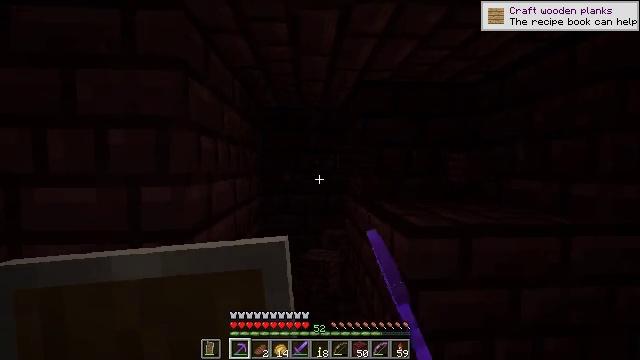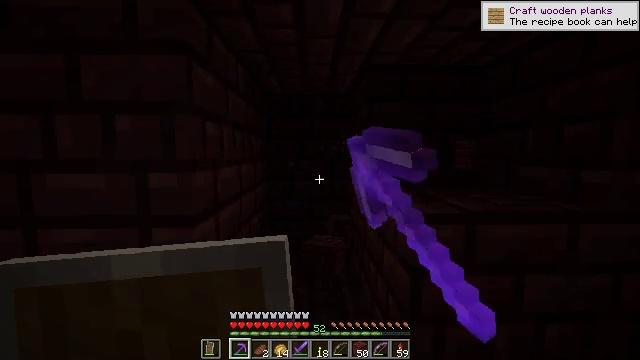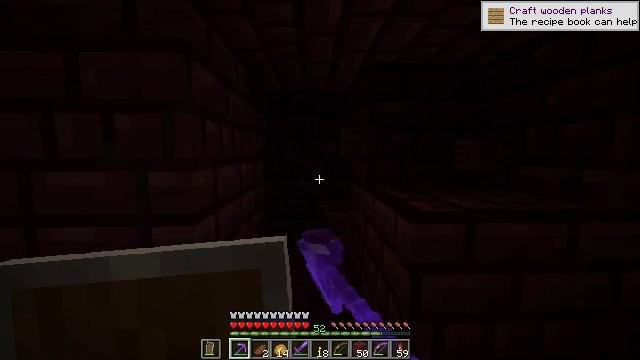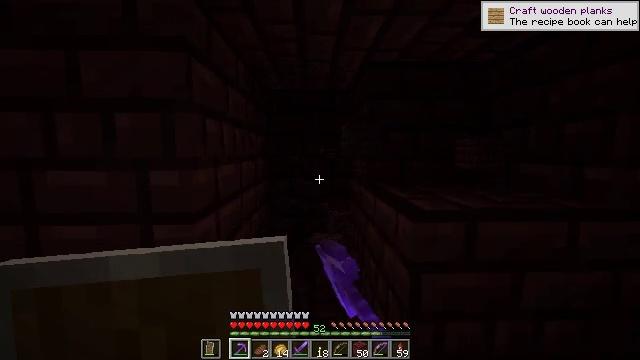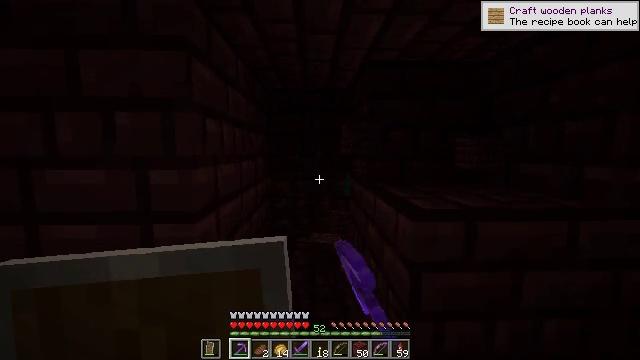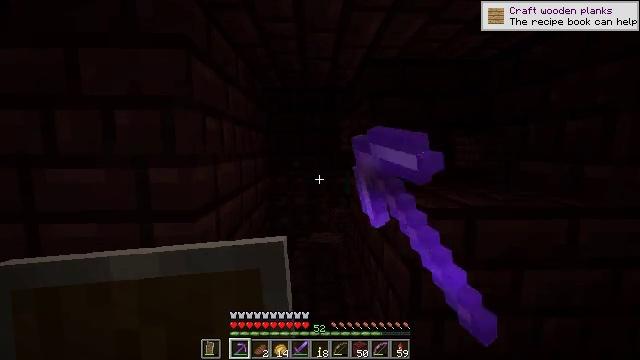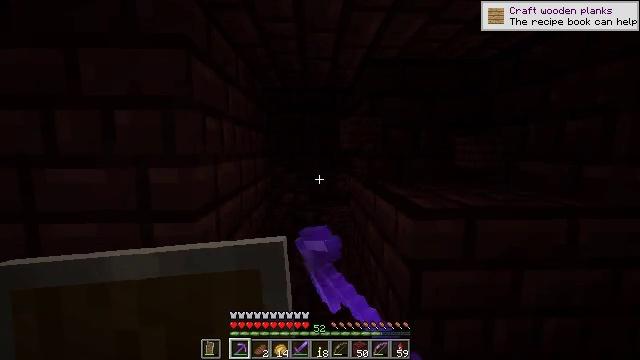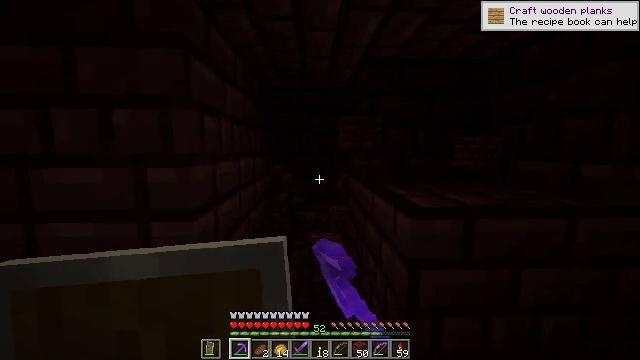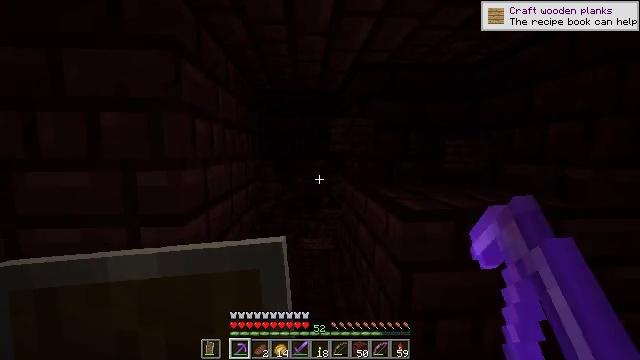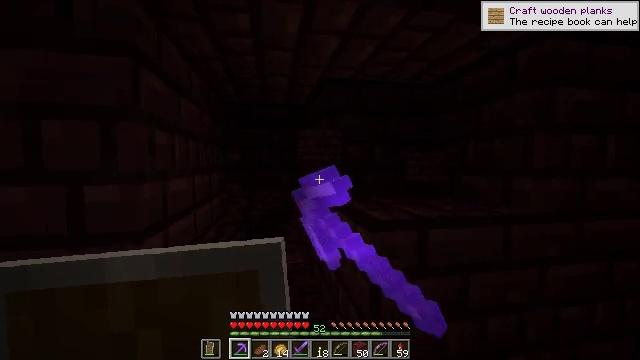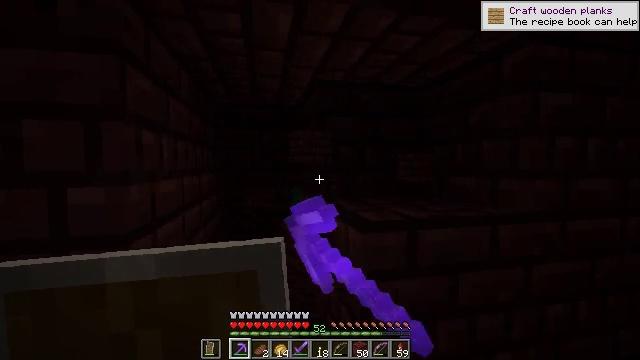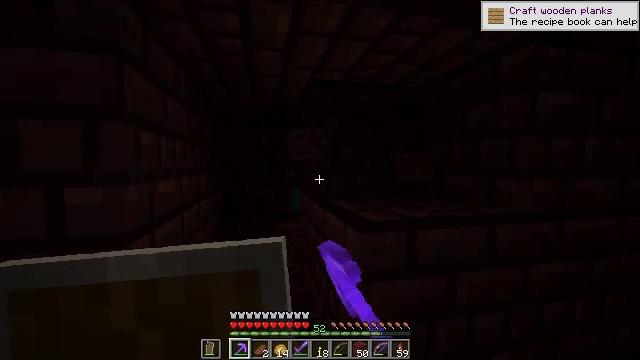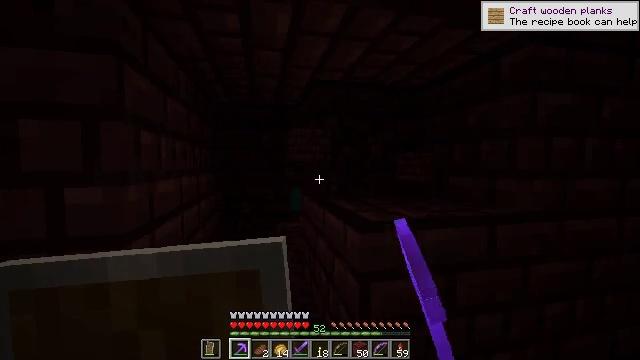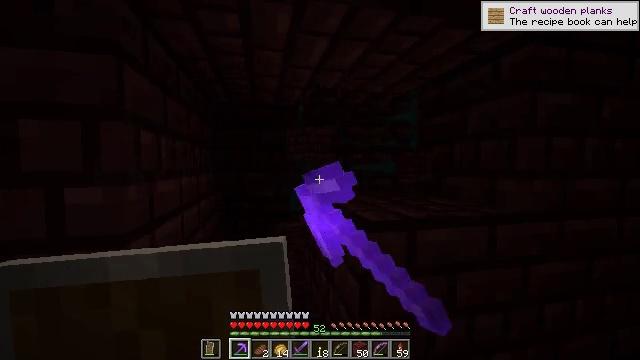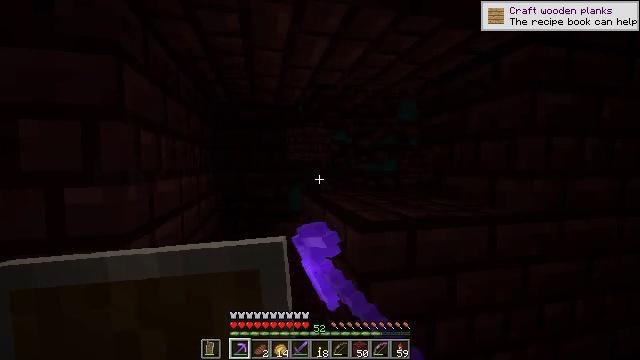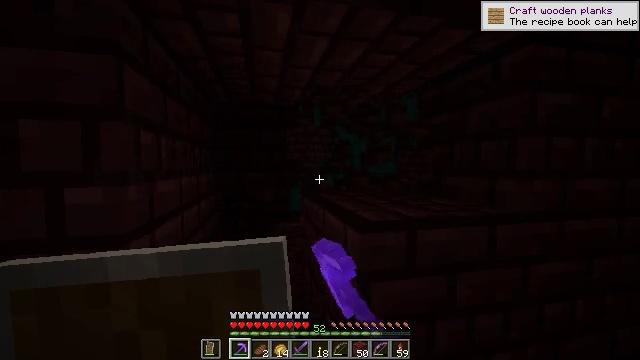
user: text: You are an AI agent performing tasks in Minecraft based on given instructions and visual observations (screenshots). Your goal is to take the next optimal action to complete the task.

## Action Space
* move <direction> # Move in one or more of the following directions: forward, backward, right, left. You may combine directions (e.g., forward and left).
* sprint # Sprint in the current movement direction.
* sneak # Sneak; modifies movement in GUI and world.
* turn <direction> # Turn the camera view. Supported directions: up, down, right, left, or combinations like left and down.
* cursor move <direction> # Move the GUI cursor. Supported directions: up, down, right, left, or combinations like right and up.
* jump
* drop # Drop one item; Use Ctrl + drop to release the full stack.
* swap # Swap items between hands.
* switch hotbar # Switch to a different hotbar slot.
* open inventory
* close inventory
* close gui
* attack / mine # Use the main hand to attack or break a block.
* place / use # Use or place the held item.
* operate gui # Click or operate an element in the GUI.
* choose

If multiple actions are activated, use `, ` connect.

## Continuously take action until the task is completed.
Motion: motion action
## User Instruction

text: Attack the nether bricks to collect them.
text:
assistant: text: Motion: sneak, turn left and down, attack / mine
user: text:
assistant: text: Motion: sneak, attack / mine
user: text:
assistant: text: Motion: sneak, attack / mine
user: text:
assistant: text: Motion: sneak, attack / mine
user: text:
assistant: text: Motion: sneak, attack / mine
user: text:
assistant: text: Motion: sneak, attack / mine
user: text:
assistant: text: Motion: sneak, attack / mine
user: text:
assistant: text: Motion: sneak, turn right, attack / mine
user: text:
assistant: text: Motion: sneak, turn right and up, attack / mine
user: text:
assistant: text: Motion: sneak, turn right, attack / mine
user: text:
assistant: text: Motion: sneak, attack / mine
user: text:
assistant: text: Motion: sneak, attack / mine
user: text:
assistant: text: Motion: sneak, attack / mine
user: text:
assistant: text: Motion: sneak, attack / mine
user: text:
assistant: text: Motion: sneak, attack / mine
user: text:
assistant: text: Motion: sneak, attack / mine
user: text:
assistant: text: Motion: sneak, attack / mine
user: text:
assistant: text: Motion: sneak, attack / mine